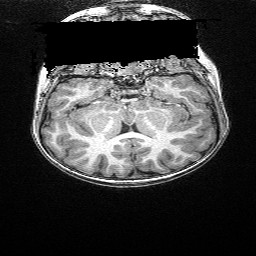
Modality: T1w
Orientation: sagittal